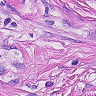
Metastatic tissue present: yes